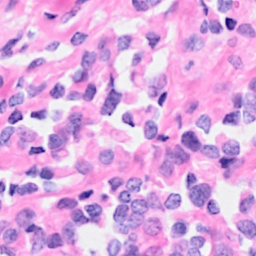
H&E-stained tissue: Breast